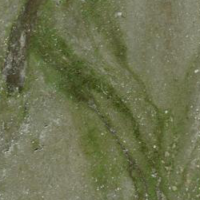
EUNIS habitat code: 31
Species observed at this site:
Ranunculus glacialis